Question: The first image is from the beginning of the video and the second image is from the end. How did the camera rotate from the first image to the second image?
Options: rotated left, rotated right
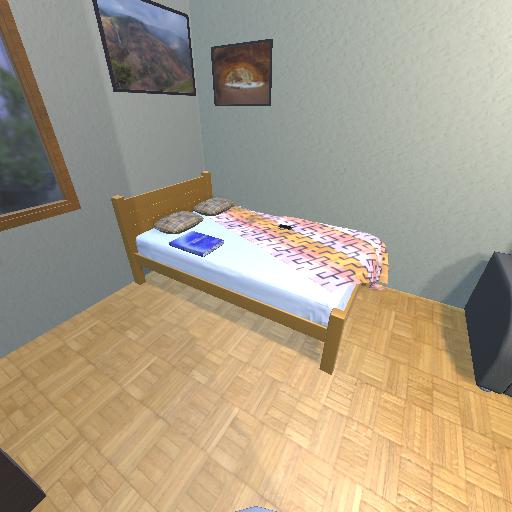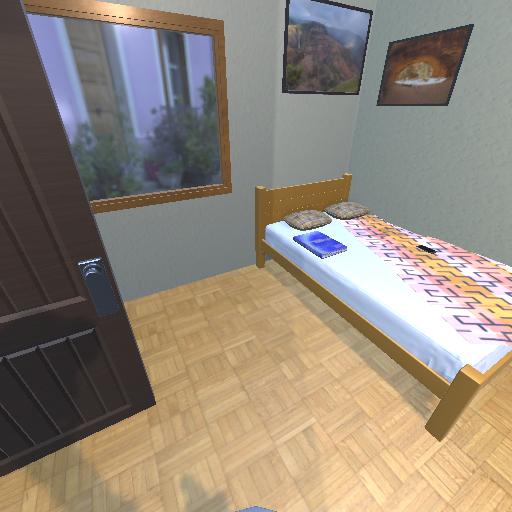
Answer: rotated left